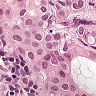
Metastatic tissue present: yes